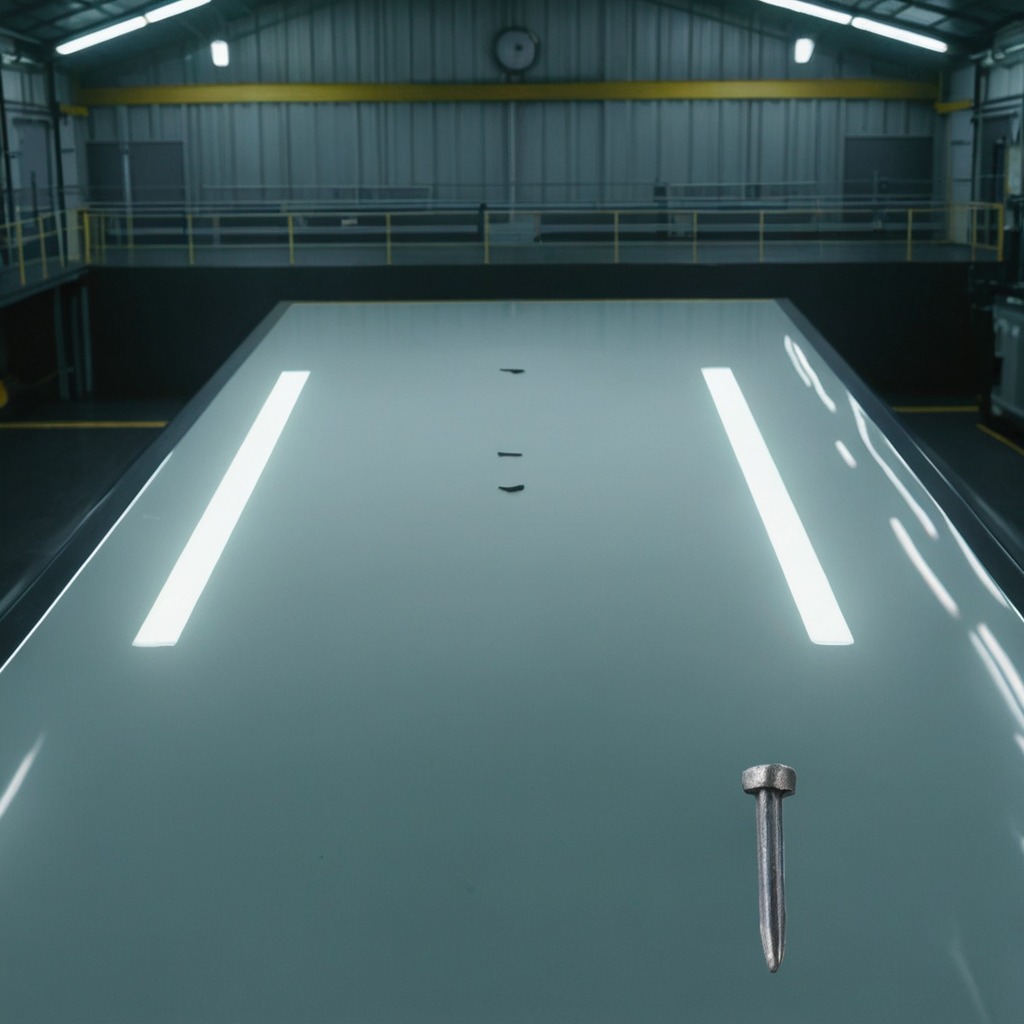
An iron nail is lying on the table.